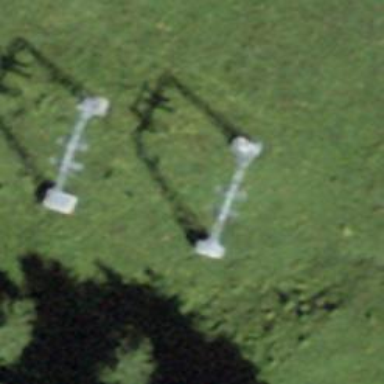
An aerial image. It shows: Pylon used for aerialway.